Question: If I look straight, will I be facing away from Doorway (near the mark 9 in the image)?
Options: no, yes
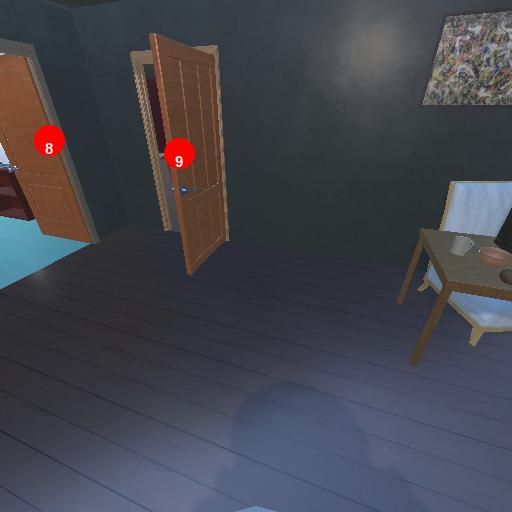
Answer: no